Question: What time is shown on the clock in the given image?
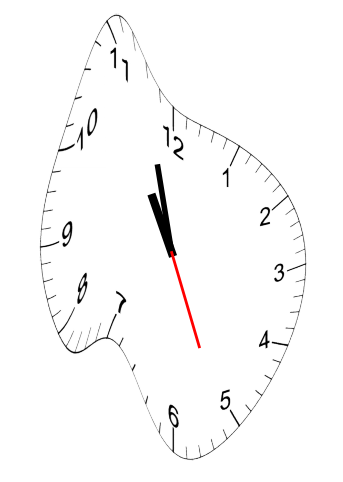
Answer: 10:57:26